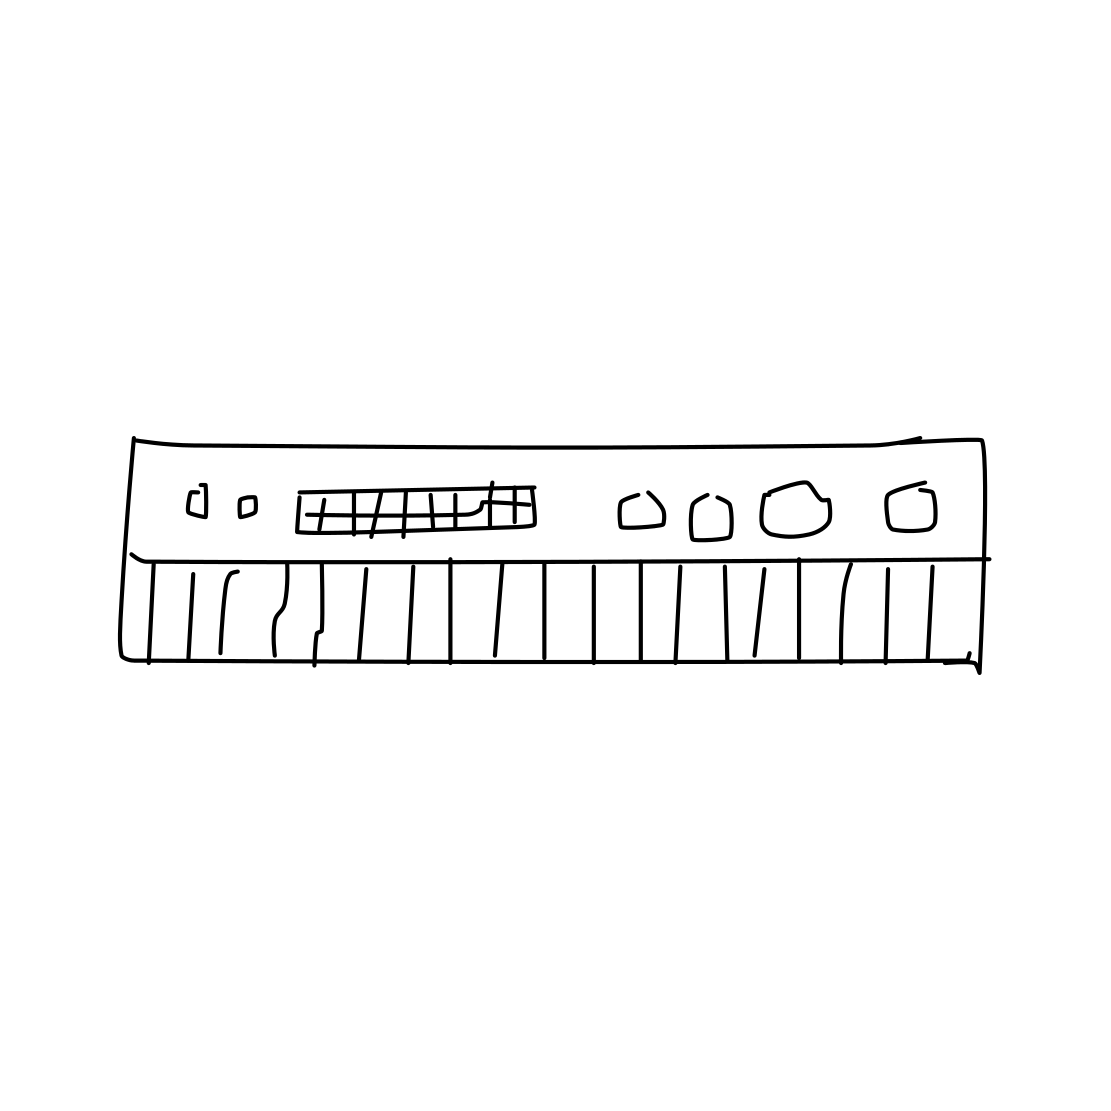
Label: piano